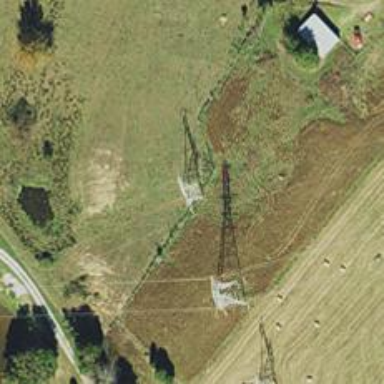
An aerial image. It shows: Power tower.